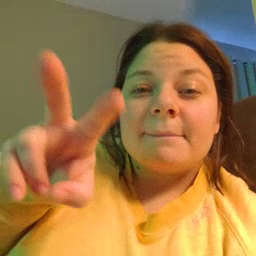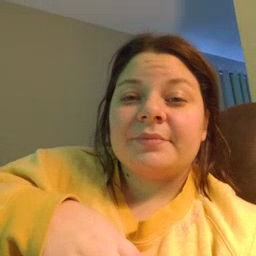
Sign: jump